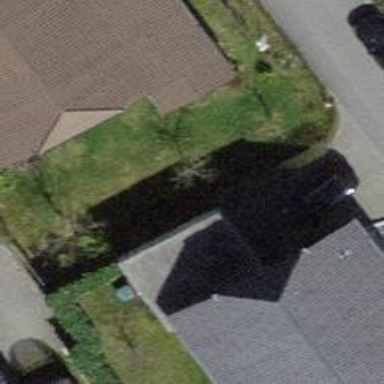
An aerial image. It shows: Garage.